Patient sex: F
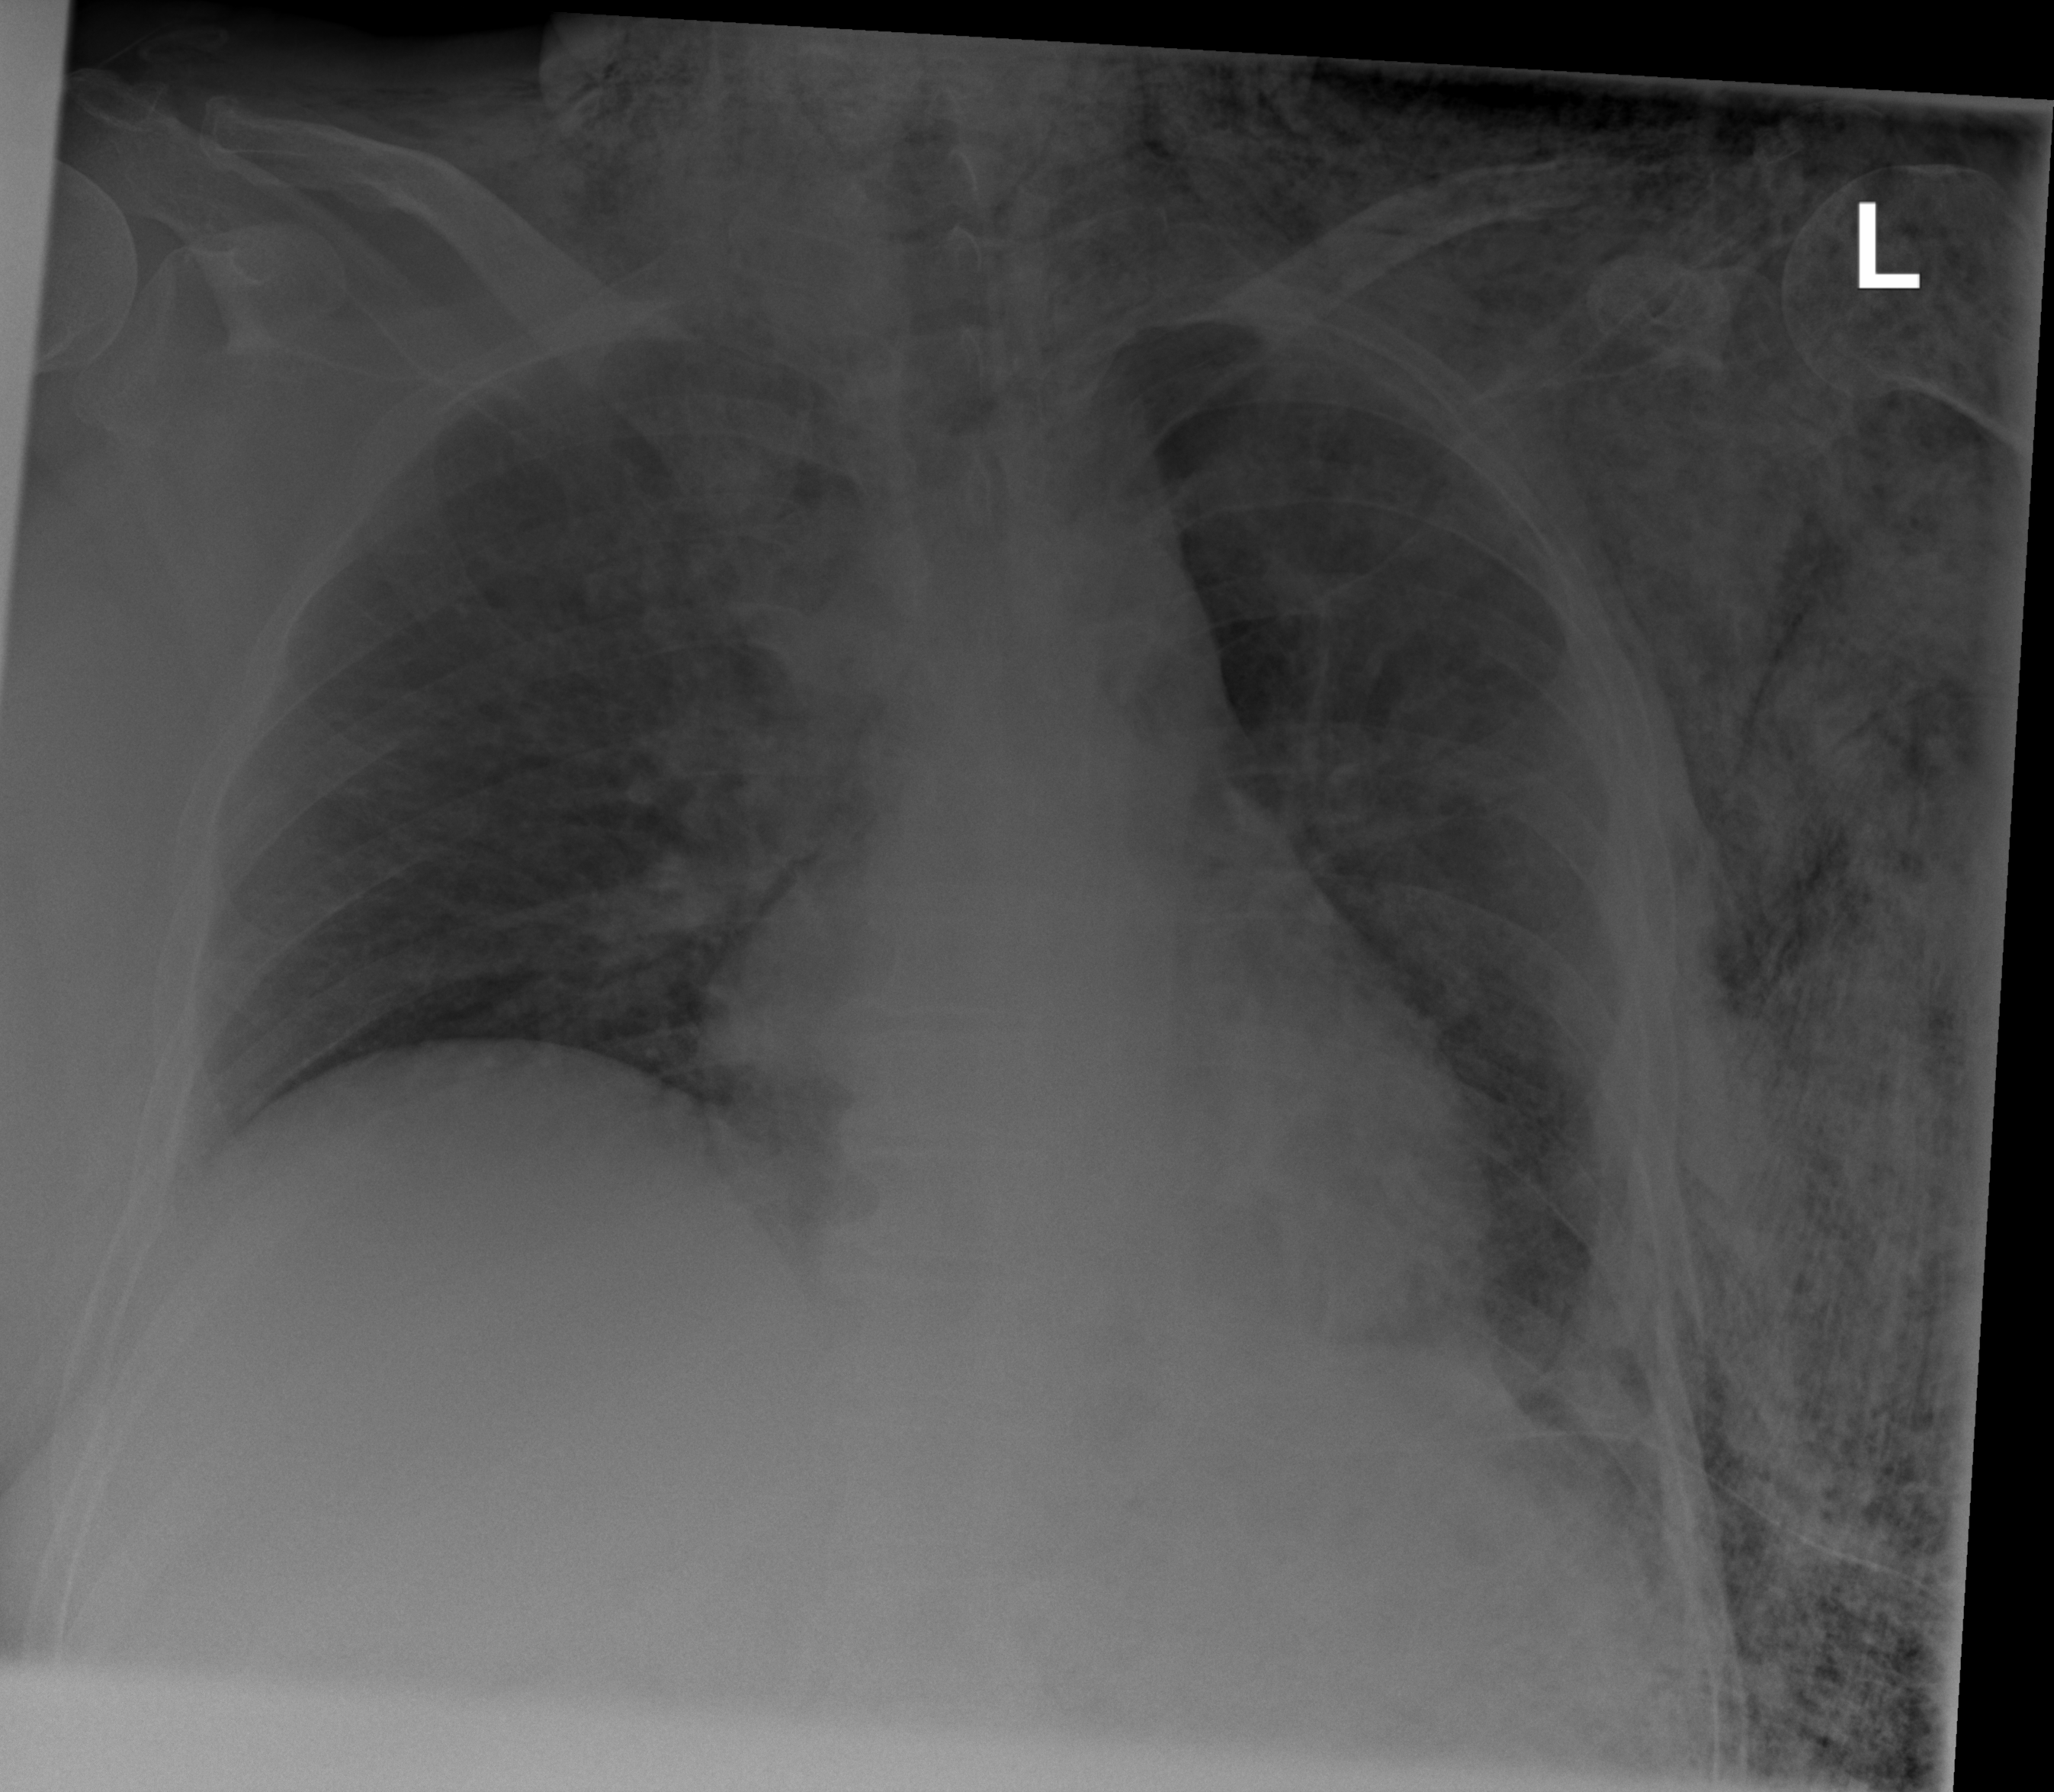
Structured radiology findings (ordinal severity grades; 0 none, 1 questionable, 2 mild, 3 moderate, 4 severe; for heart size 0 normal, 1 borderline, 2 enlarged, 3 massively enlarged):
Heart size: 0
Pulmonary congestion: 0
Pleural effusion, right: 0
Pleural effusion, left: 2
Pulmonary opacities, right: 0
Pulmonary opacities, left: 2
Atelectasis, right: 1
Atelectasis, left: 3